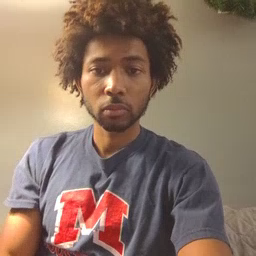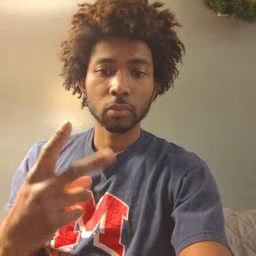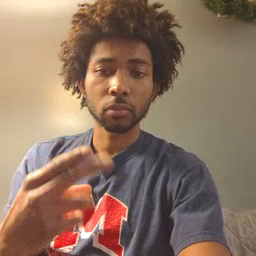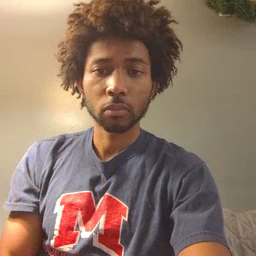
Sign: scissors